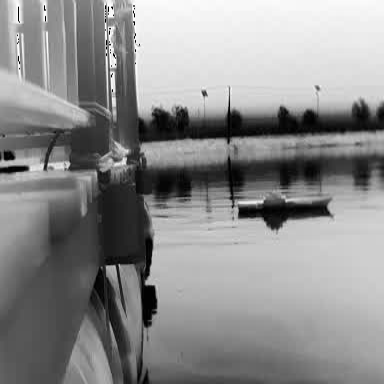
There is a warship in the infrared image.